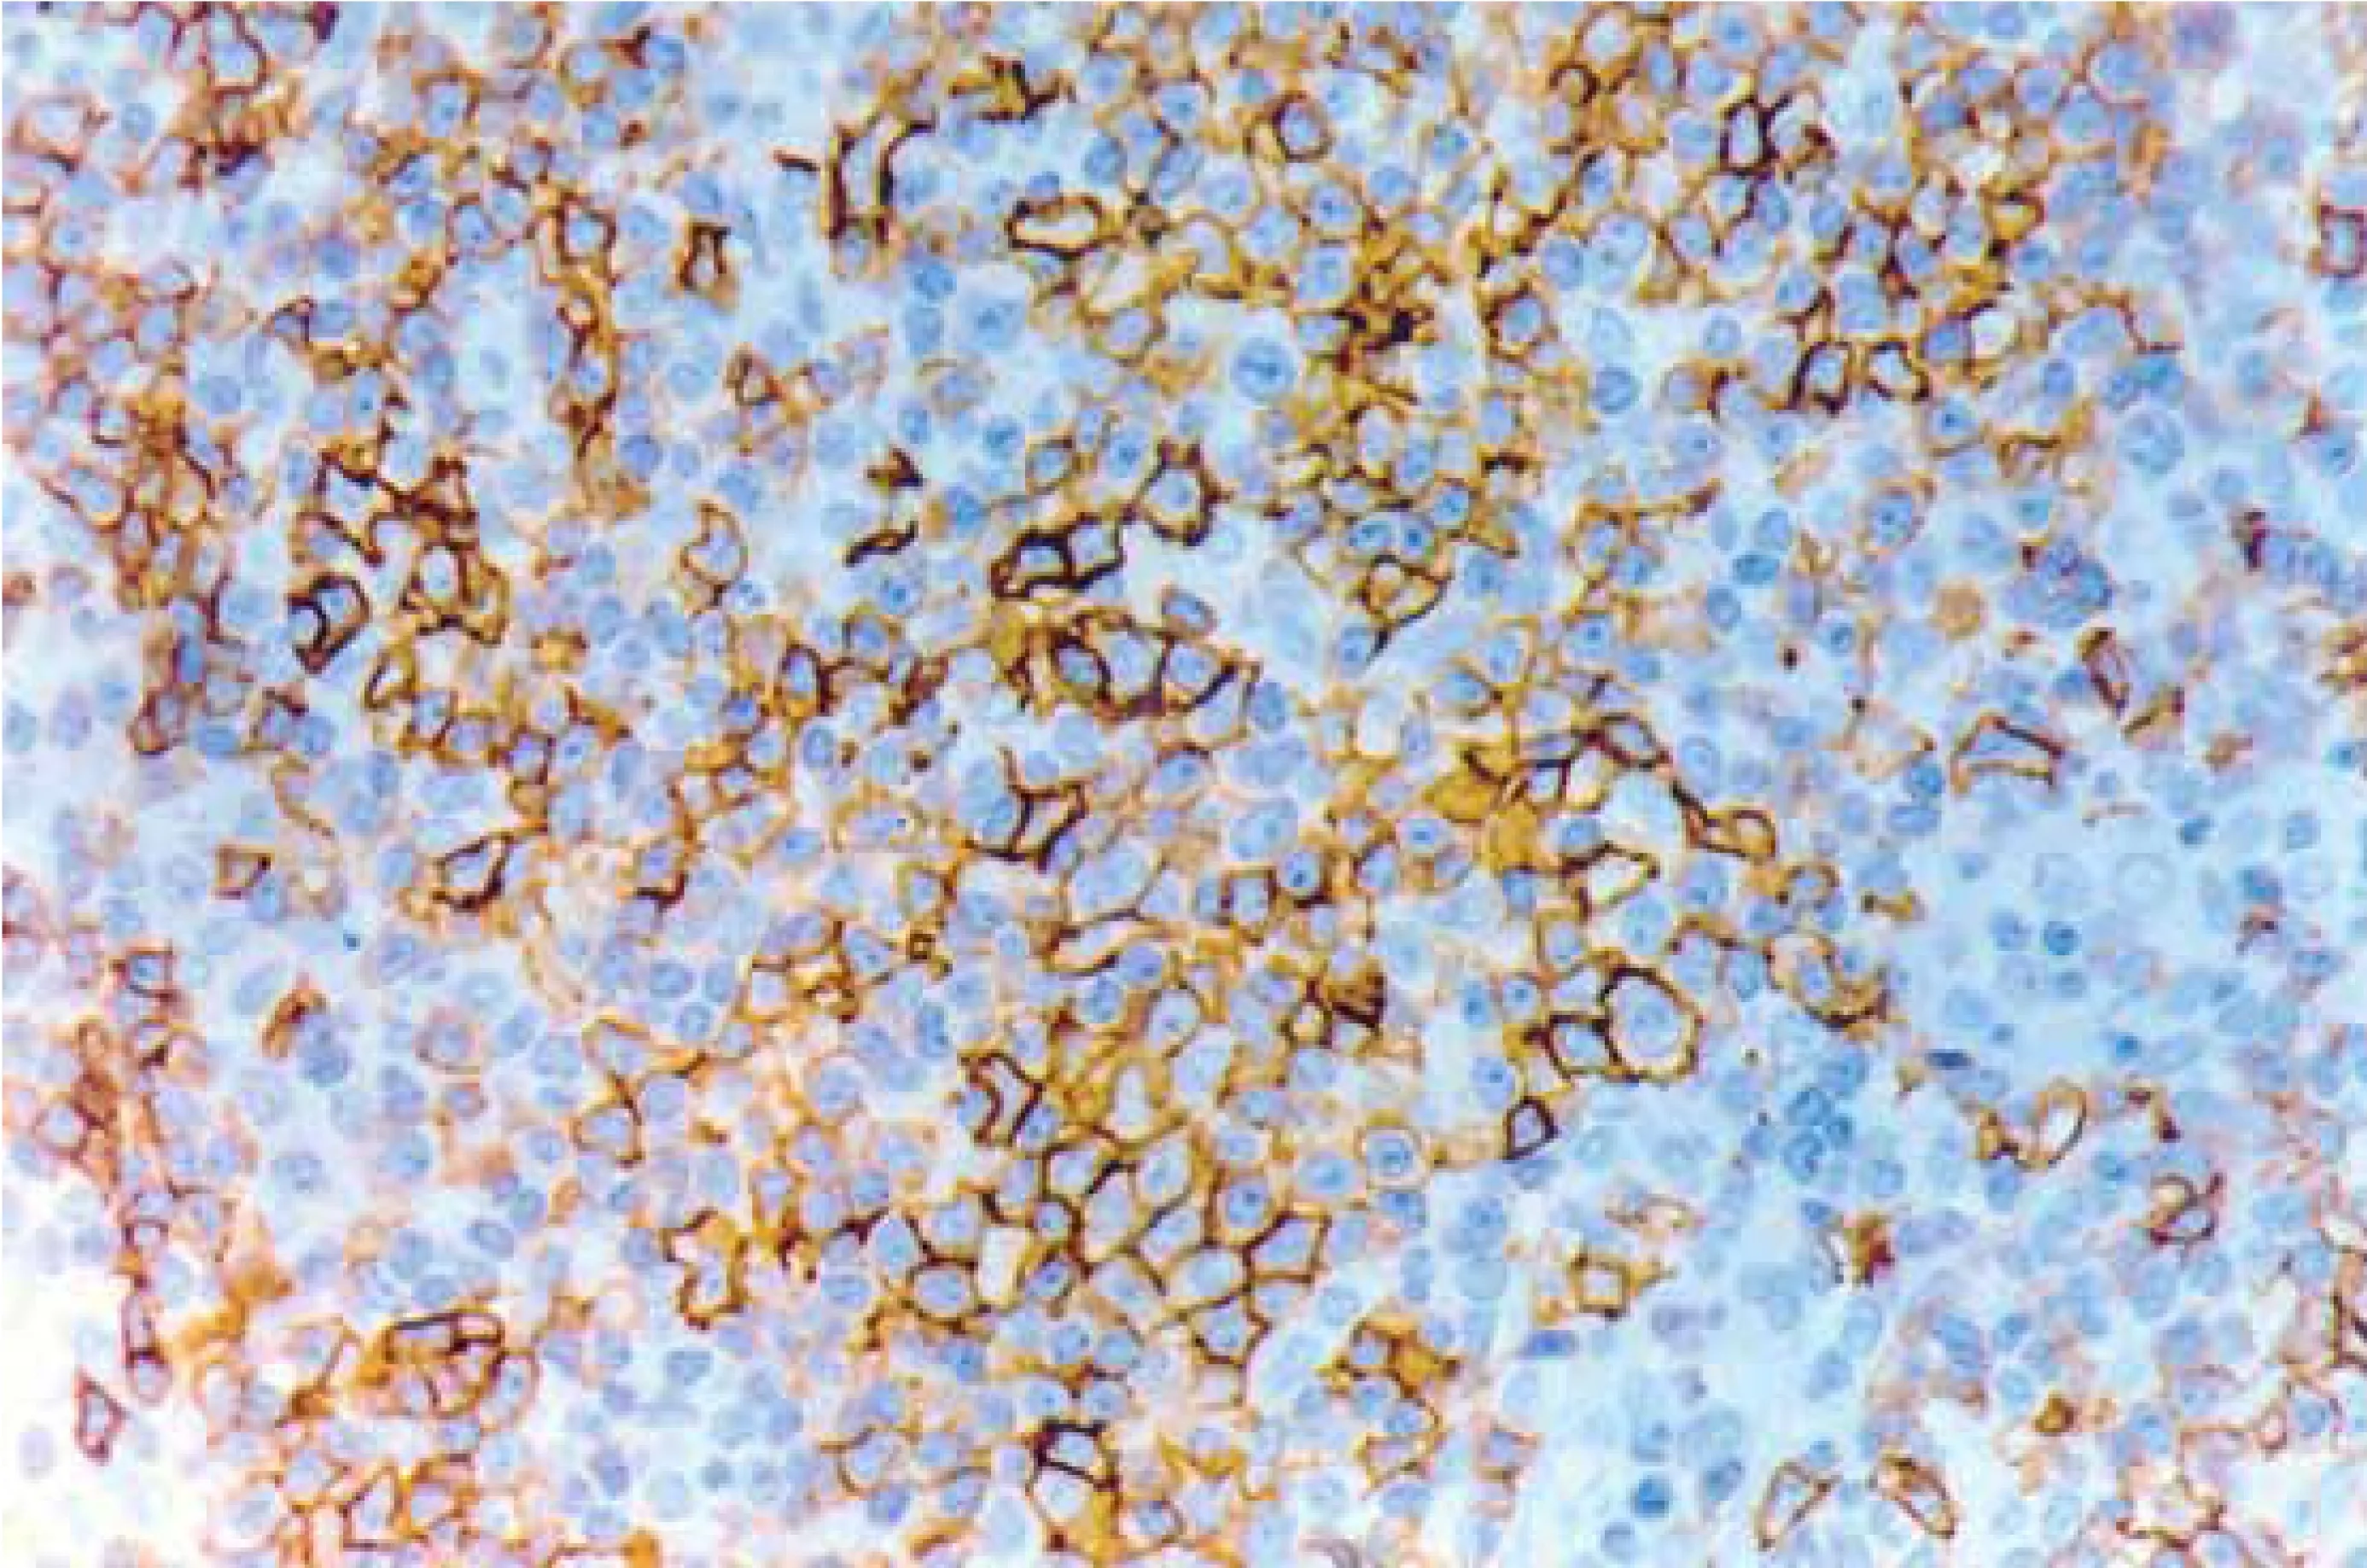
CD10 antigen stain.
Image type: pathology (immunostaining)